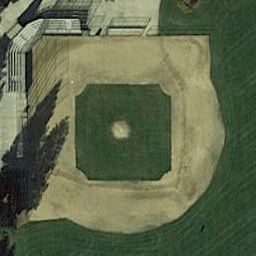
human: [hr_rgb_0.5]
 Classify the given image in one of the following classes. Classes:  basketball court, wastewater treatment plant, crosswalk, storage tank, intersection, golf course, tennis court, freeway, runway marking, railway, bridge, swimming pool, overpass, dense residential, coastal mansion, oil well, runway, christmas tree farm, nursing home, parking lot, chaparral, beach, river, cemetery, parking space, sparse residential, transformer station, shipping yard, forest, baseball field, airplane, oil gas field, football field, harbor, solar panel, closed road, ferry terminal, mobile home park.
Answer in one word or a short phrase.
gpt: baseball field